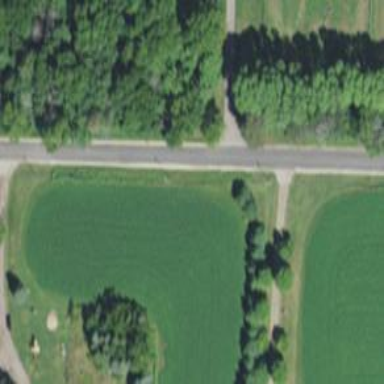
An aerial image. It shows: Tertiary road.